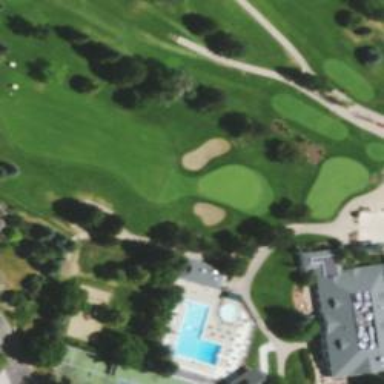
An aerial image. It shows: Golf hole.